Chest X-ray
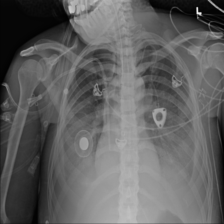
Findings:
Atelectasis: negative
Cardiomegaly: negative
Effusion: positive
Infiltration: negative
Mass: negative
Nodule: negative
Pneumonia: negative
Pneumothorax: negative
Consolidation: negative
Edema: negative
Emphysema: negative
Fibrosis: negative
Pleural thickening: negative
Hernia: negative